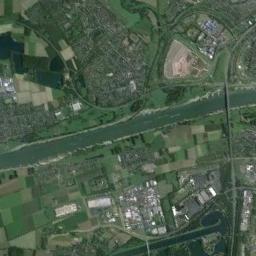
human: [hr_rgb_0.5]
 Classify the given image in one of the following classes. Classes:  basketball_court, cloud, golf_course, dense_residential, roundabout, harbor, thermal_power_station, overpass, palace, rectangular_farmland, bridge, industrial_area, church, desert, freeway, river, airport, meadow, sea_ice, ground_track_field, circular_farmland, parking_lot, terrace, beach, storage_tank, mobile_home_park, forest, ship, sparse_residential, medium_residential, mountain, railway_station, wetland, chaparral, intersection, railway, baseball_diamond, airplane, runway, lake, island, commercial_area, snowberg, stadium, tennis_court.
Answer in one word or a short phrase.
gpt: river